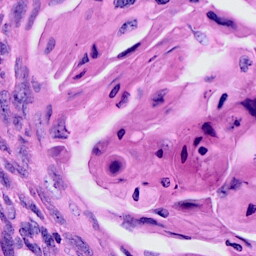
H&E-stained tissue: Cervix